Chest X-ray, AP view. Patient: 60 years old, sex F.
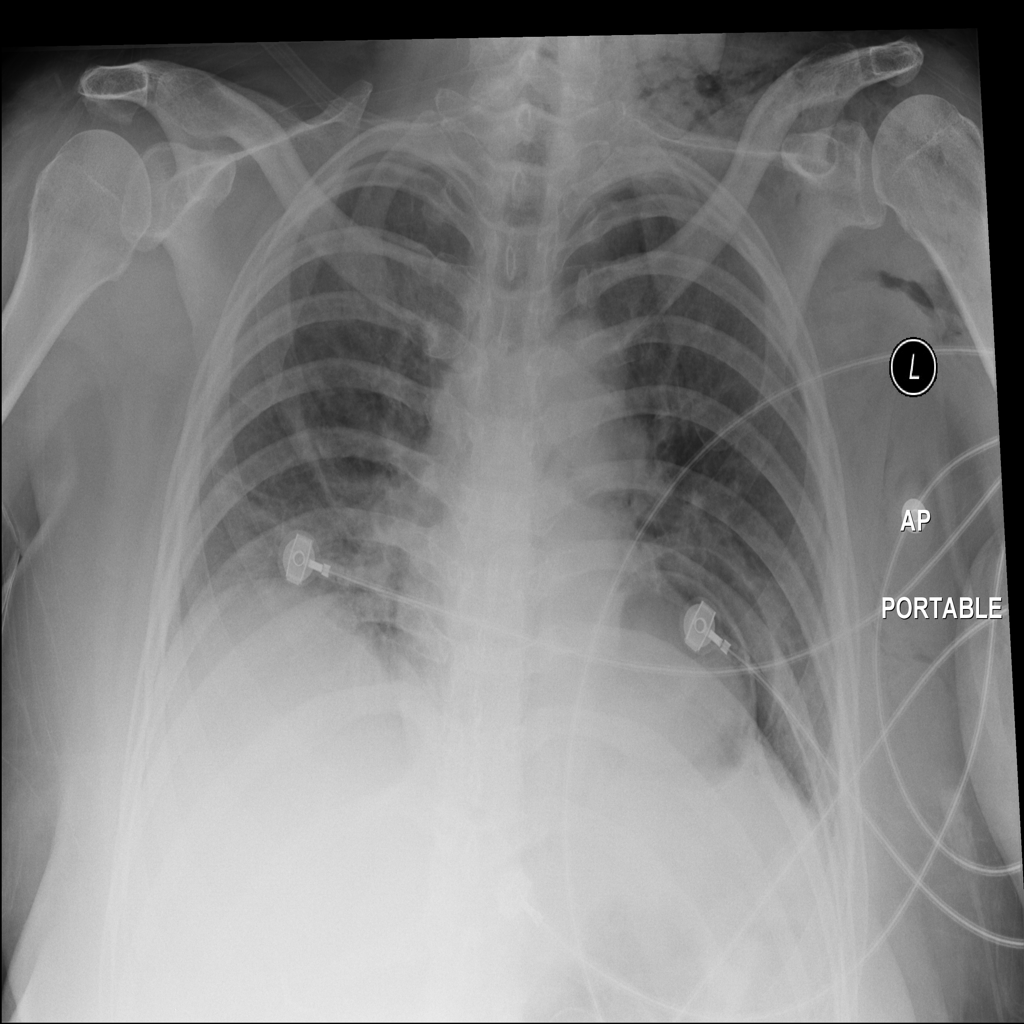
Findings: Emphysema